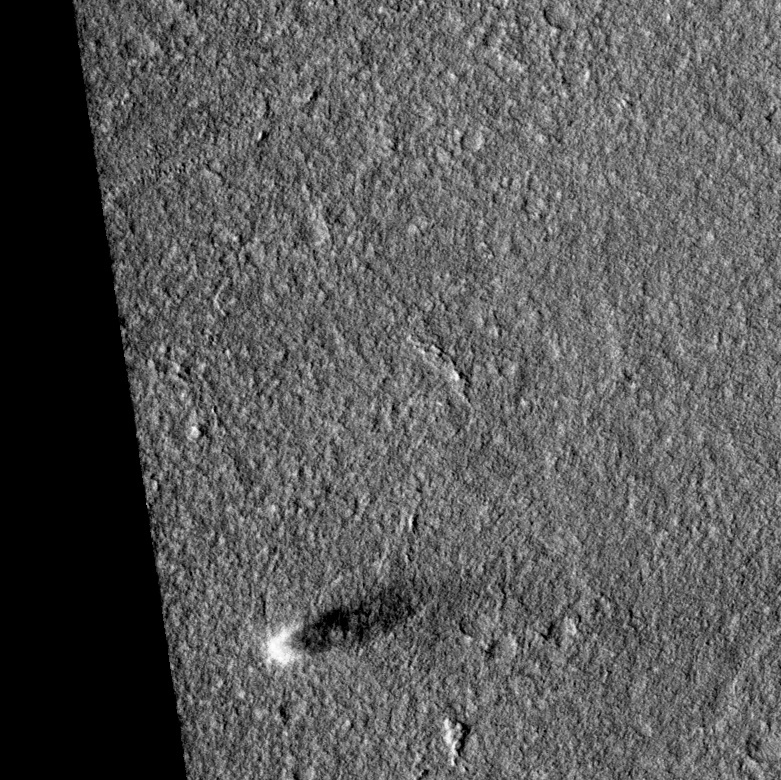
Label: dustdevil